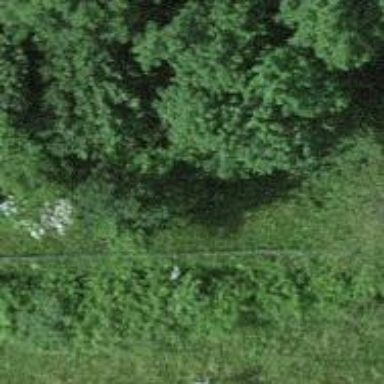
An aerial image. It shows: Path covered in grass.